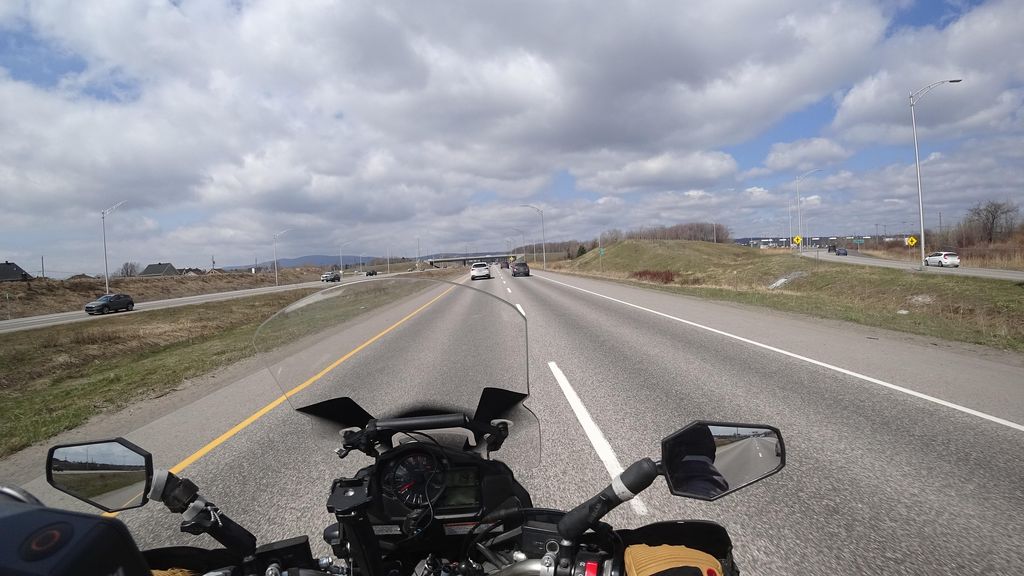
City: quebec_city